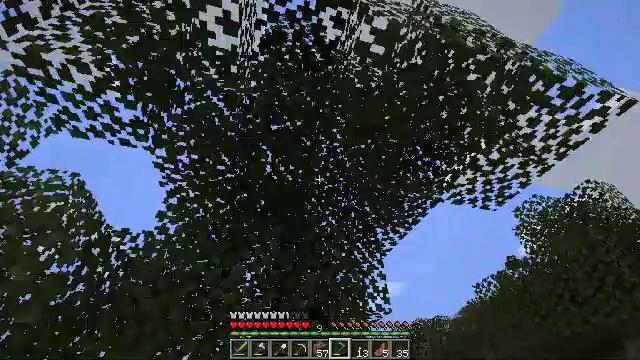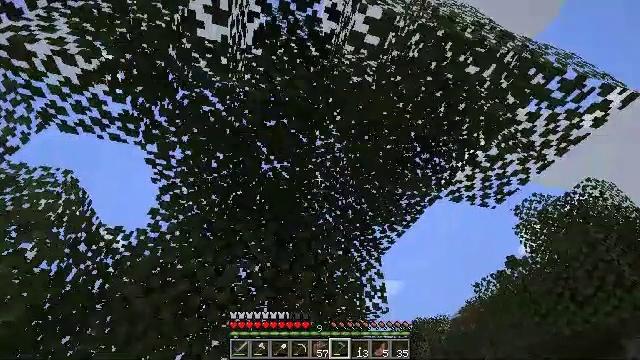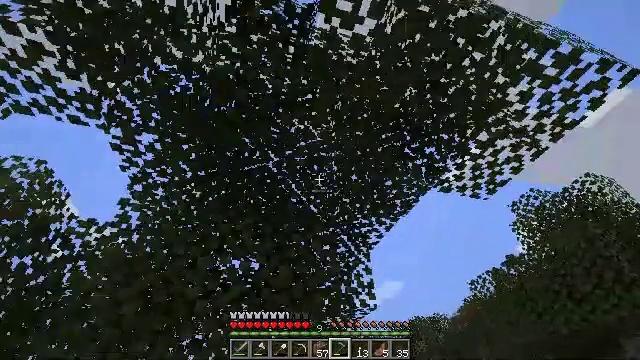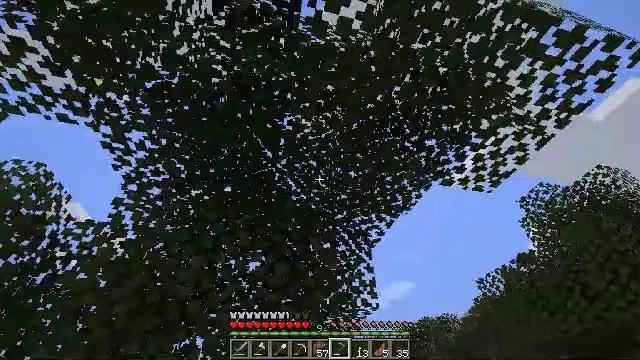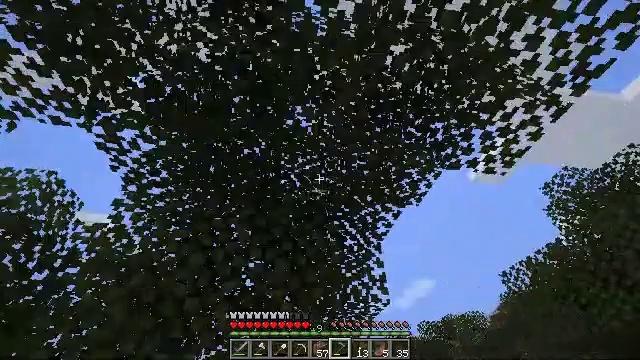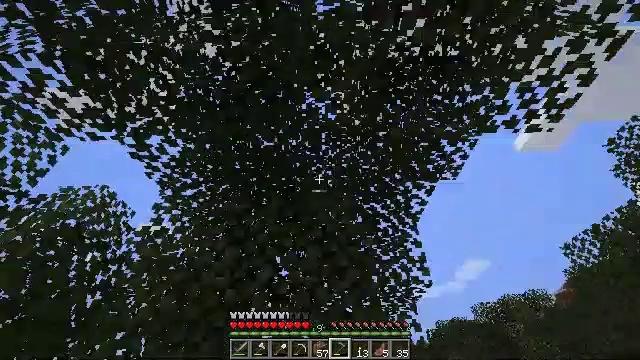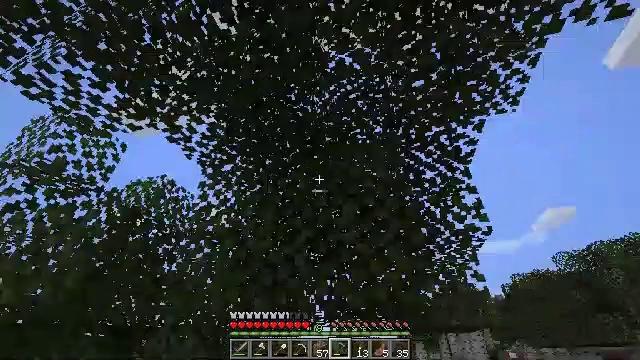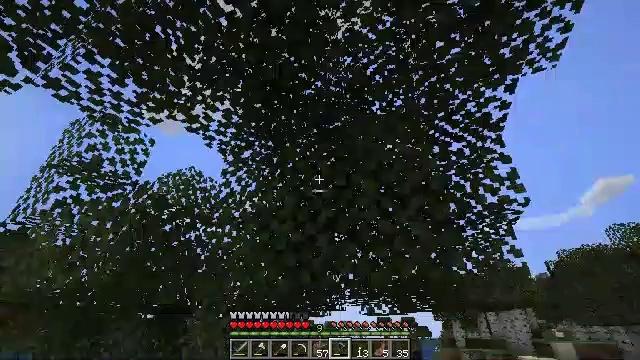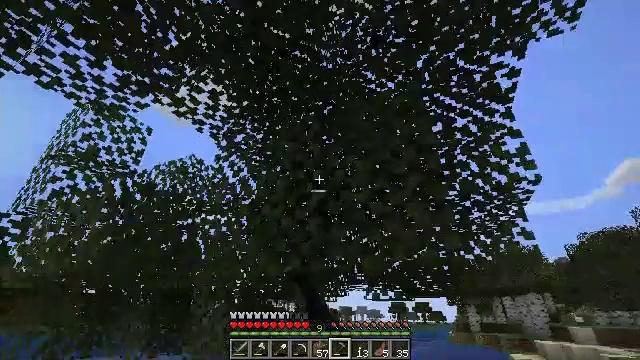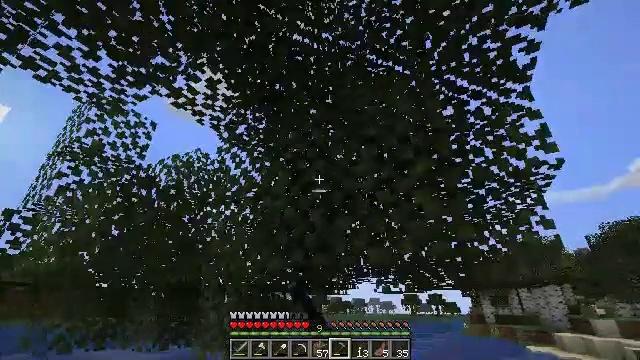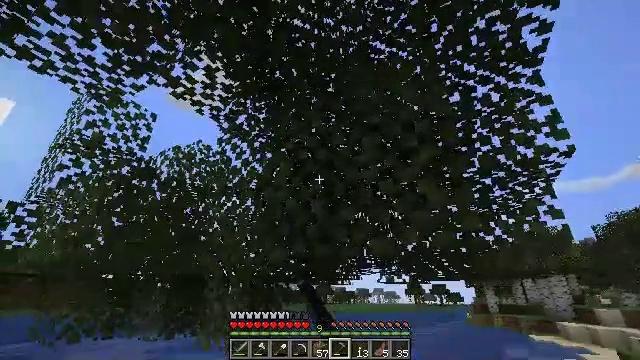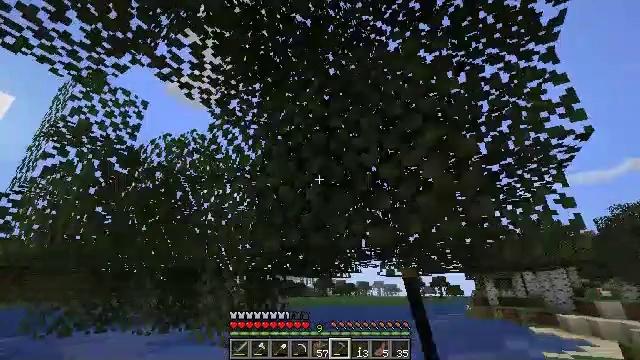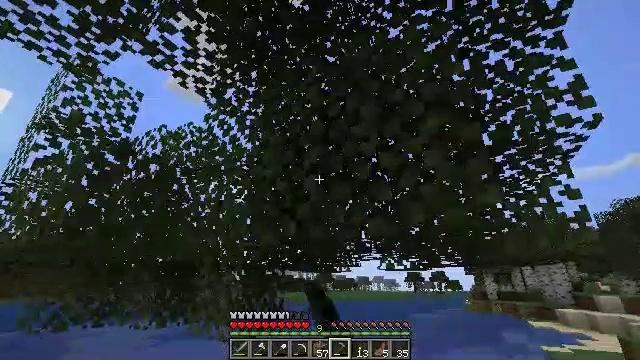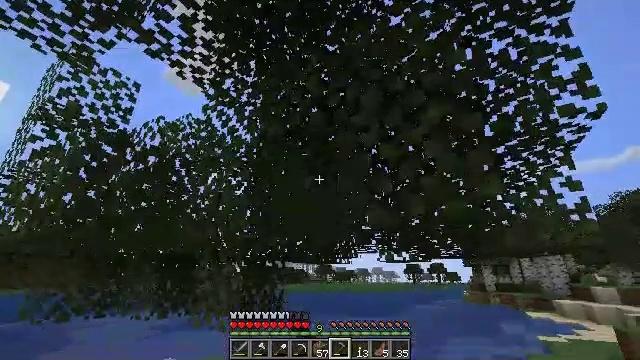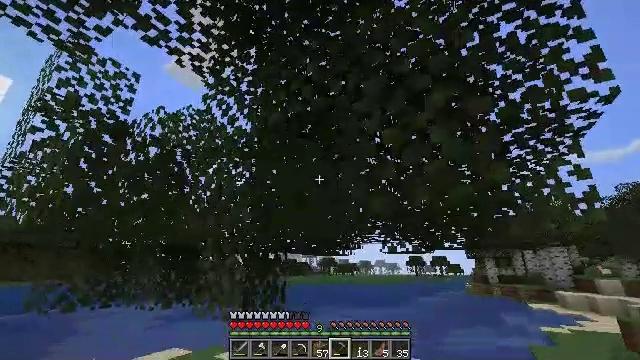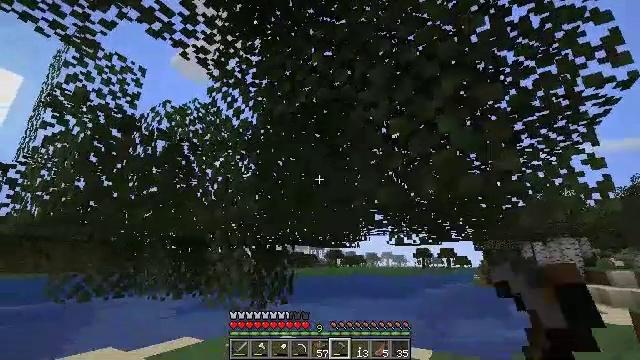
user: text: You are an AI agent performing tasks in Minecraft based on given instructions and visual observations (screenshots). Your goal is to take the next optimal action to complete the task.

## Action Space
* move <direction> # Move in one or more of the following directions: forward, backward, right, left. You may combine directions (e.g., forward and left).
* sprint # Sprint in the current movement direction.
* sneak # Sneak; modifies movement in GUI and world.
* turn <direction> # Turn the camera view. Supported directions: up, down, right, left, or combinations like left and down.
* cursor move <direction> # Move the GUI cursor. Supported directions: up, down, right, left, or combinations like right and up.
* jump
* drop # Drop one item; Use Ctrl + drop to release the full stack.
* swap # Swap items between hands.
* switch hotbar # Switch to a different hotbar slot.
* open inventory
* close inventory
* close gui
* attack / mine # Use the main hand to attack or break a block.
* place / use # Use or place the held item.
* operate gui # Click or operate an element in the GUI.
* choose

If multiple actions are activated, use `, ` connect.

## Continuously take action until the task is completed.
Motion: motion action
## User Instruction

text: Clear birch leaves to get saplings.
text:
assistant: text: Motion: move forward and move right, attack / mine
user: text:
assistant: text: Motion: move forward and move right, attack / mine
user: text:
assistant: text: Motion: move forward and move right, turn left, attack / mine
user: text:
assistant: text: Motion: move forward and move right, turn left, attack / mine
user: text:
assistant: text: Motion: move forward and move right, turn left and down, attack / mine
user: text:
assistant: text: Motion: move forward and move right, turn left and down, attack / mine
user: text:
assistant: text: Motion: move forward and move right, turn left and down, attack / mine
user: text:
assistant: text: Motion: move forward and move right, turn left and down, attack / mine
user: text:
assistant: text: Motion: move forward, turn left and down, attack / mine
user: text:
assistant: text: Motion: move forward, turn down, attack / mine
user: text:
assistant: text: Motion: turn down, attack / mine
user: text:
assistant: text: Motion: turn down, attack / mine
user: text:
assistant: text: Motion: turn down, attack / mine
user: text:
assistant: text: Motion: turn down, attack / mine
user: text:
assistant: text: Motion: turn left and down, attack / mine
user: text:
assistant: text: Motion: move forward, turn left, attack / mine
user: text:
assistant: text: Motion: move forward, turn left and down, attack / mine
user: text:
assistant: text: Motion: move forward, attack / mine
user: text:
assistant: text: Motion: move forward, attack / mine
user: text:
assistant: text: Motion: move forward, attack / mine
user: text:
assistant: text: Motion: move forward, attack / mine
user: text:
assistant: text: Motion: turn left, attack / mine
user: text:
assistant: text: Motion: turn left, attack / mine
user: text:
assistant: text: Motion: move forward, turn left, attack / mine
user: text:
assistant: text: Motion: move forward, turn left, attack / mine
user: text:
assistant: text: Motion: move forward, turn left, attack / mine
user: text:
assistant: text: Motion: move forward, turn left and up, attack / mine
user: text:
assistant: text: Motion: move forward, turn left, attack / mine
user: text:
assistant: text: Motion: move forward, turn left and up, attack / mine
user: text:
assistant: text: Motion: move forward, attack / mine